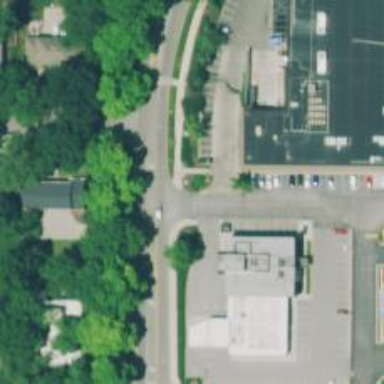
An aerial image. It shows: Solid stop line on the road marking.